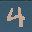
Label: 4